Interaction volume radius: 5 \u00c5
Interaction volume height: 30 \u00c5
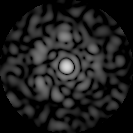
Disorder parameter: 0.7855